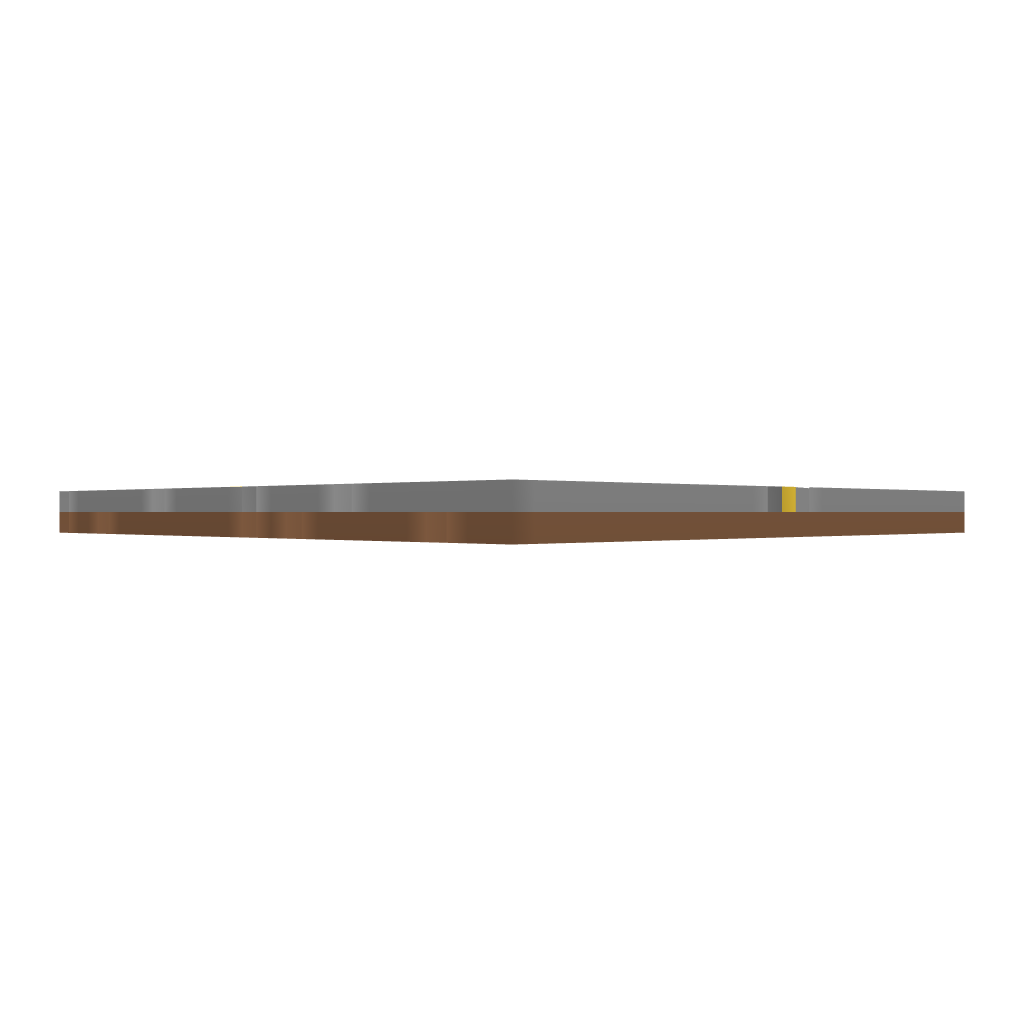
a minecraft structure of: Gold Well